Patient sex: M
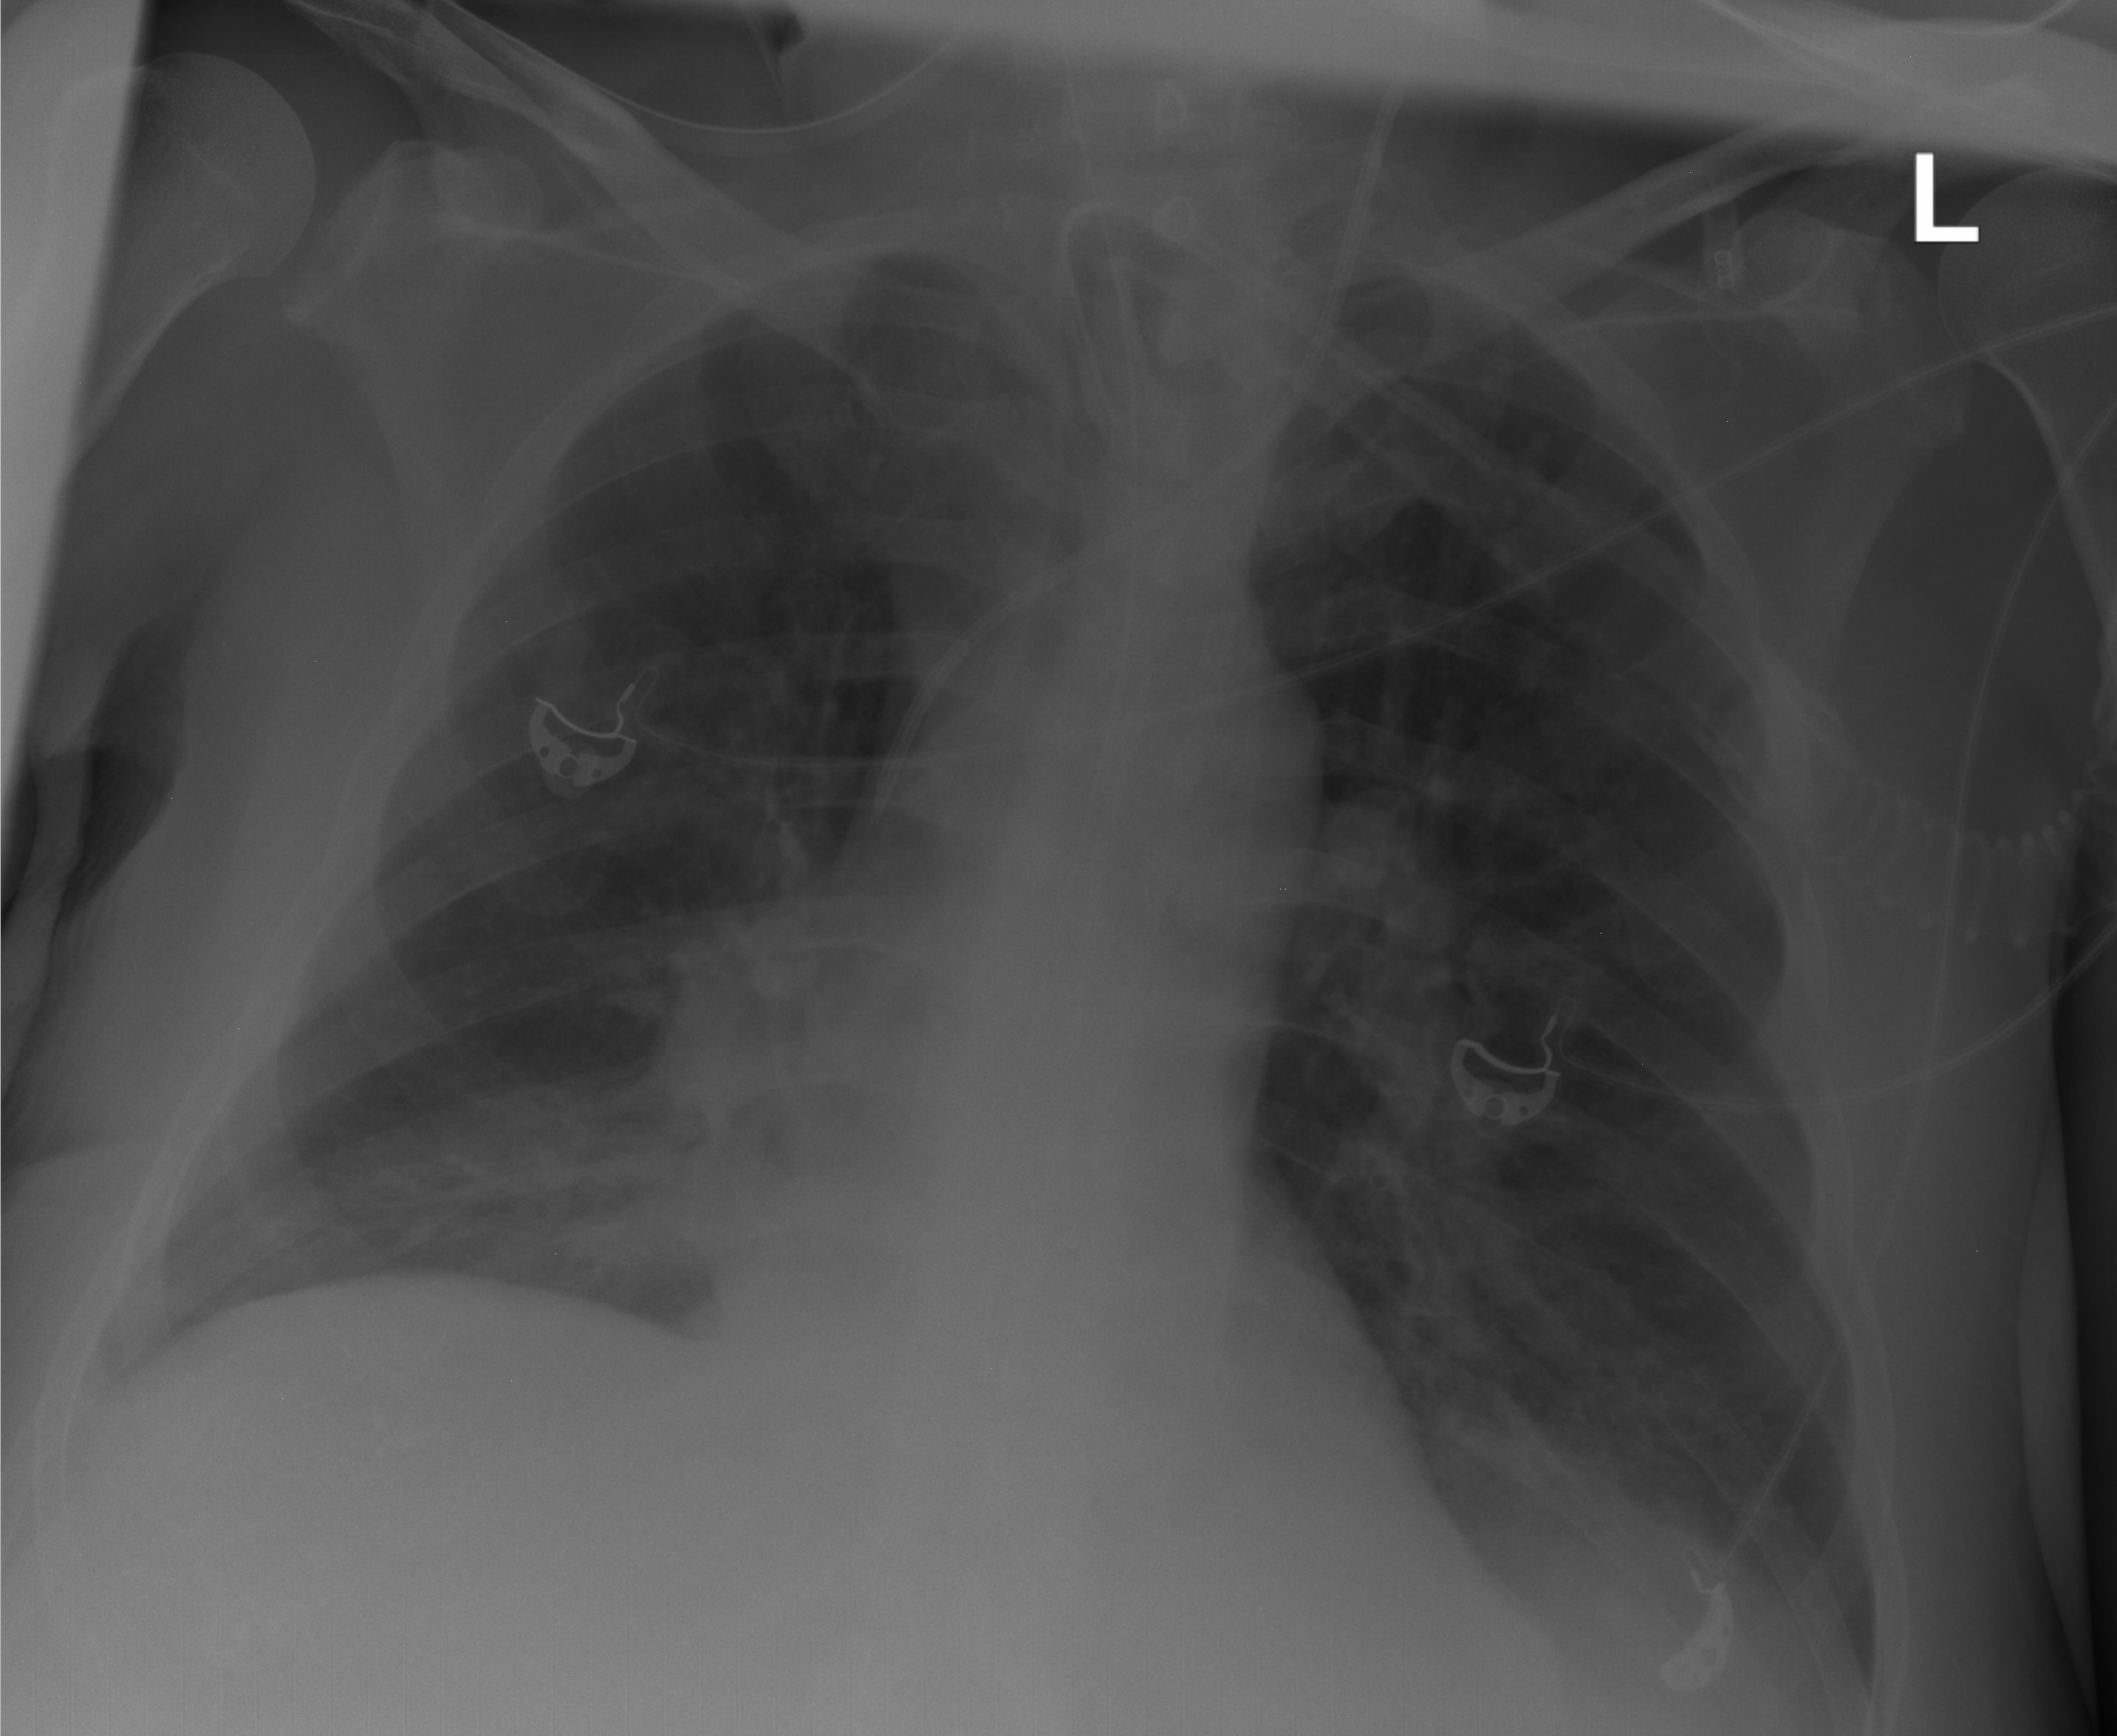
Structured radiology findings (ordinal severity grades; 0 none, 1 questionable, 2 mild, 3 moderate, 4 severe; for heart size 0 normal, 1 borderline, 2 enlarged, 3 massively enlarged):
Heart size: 2
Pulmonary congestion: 0
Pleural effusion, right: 1
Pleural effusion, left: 1
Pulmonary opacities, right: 0
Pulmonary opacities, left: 0
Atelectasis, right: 2
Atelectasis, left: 1